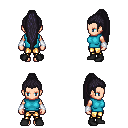
a pixel art fantasy rpg character, female body template, human, light skin, teal sleeveless shirt, gold greaves, raven extra-long topknot hairstyle, white cloth bracers, black shoes, four views (front, back, left, right), 2x2 character sprite sheet, small pixel art, hard edges, no anti-aliasing